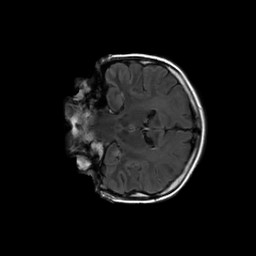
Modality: FLAIR
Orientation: coronal
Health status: ill
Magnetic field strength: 3 T